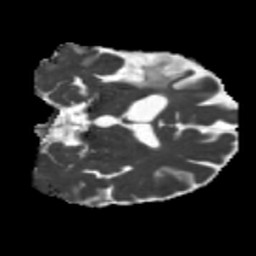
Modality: MD
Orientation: coronal
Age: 41
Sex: male
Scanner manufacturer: siemens
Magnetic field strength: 3 T
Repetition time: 5.25 s
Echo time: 0.08 s